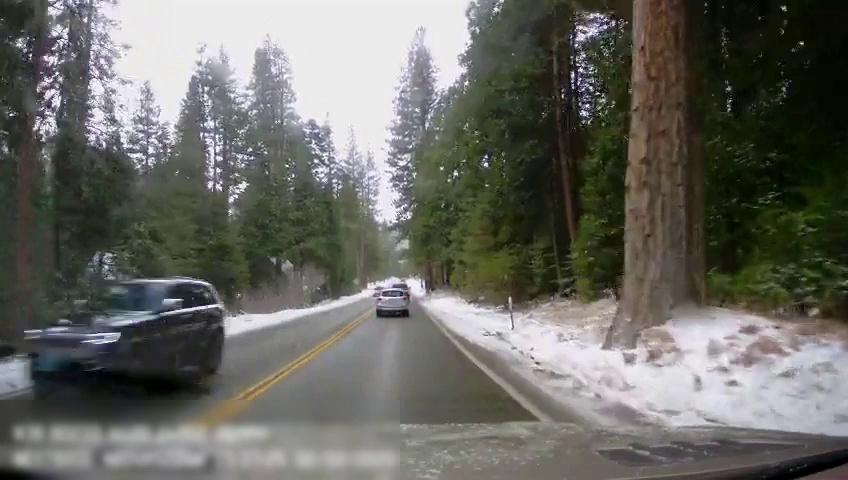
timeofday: Day
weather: Snowy
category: Drivable Space
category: Vehicles | SUV
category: Vehicles | SUV
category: Vehicles | Truck
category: Vehicles | SUV
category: Lanes | Current Lane
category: Lanes | Opposite Lane
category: Lanes | Opposite Lane
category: Lanes | Current Lane